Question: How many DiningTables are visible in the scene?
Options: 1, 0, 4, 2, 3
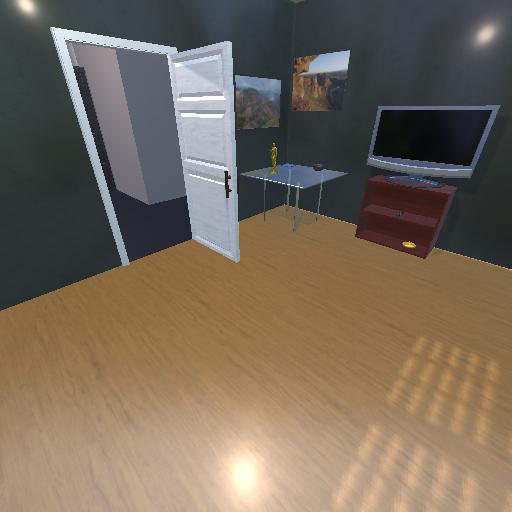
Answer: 1